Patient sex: M
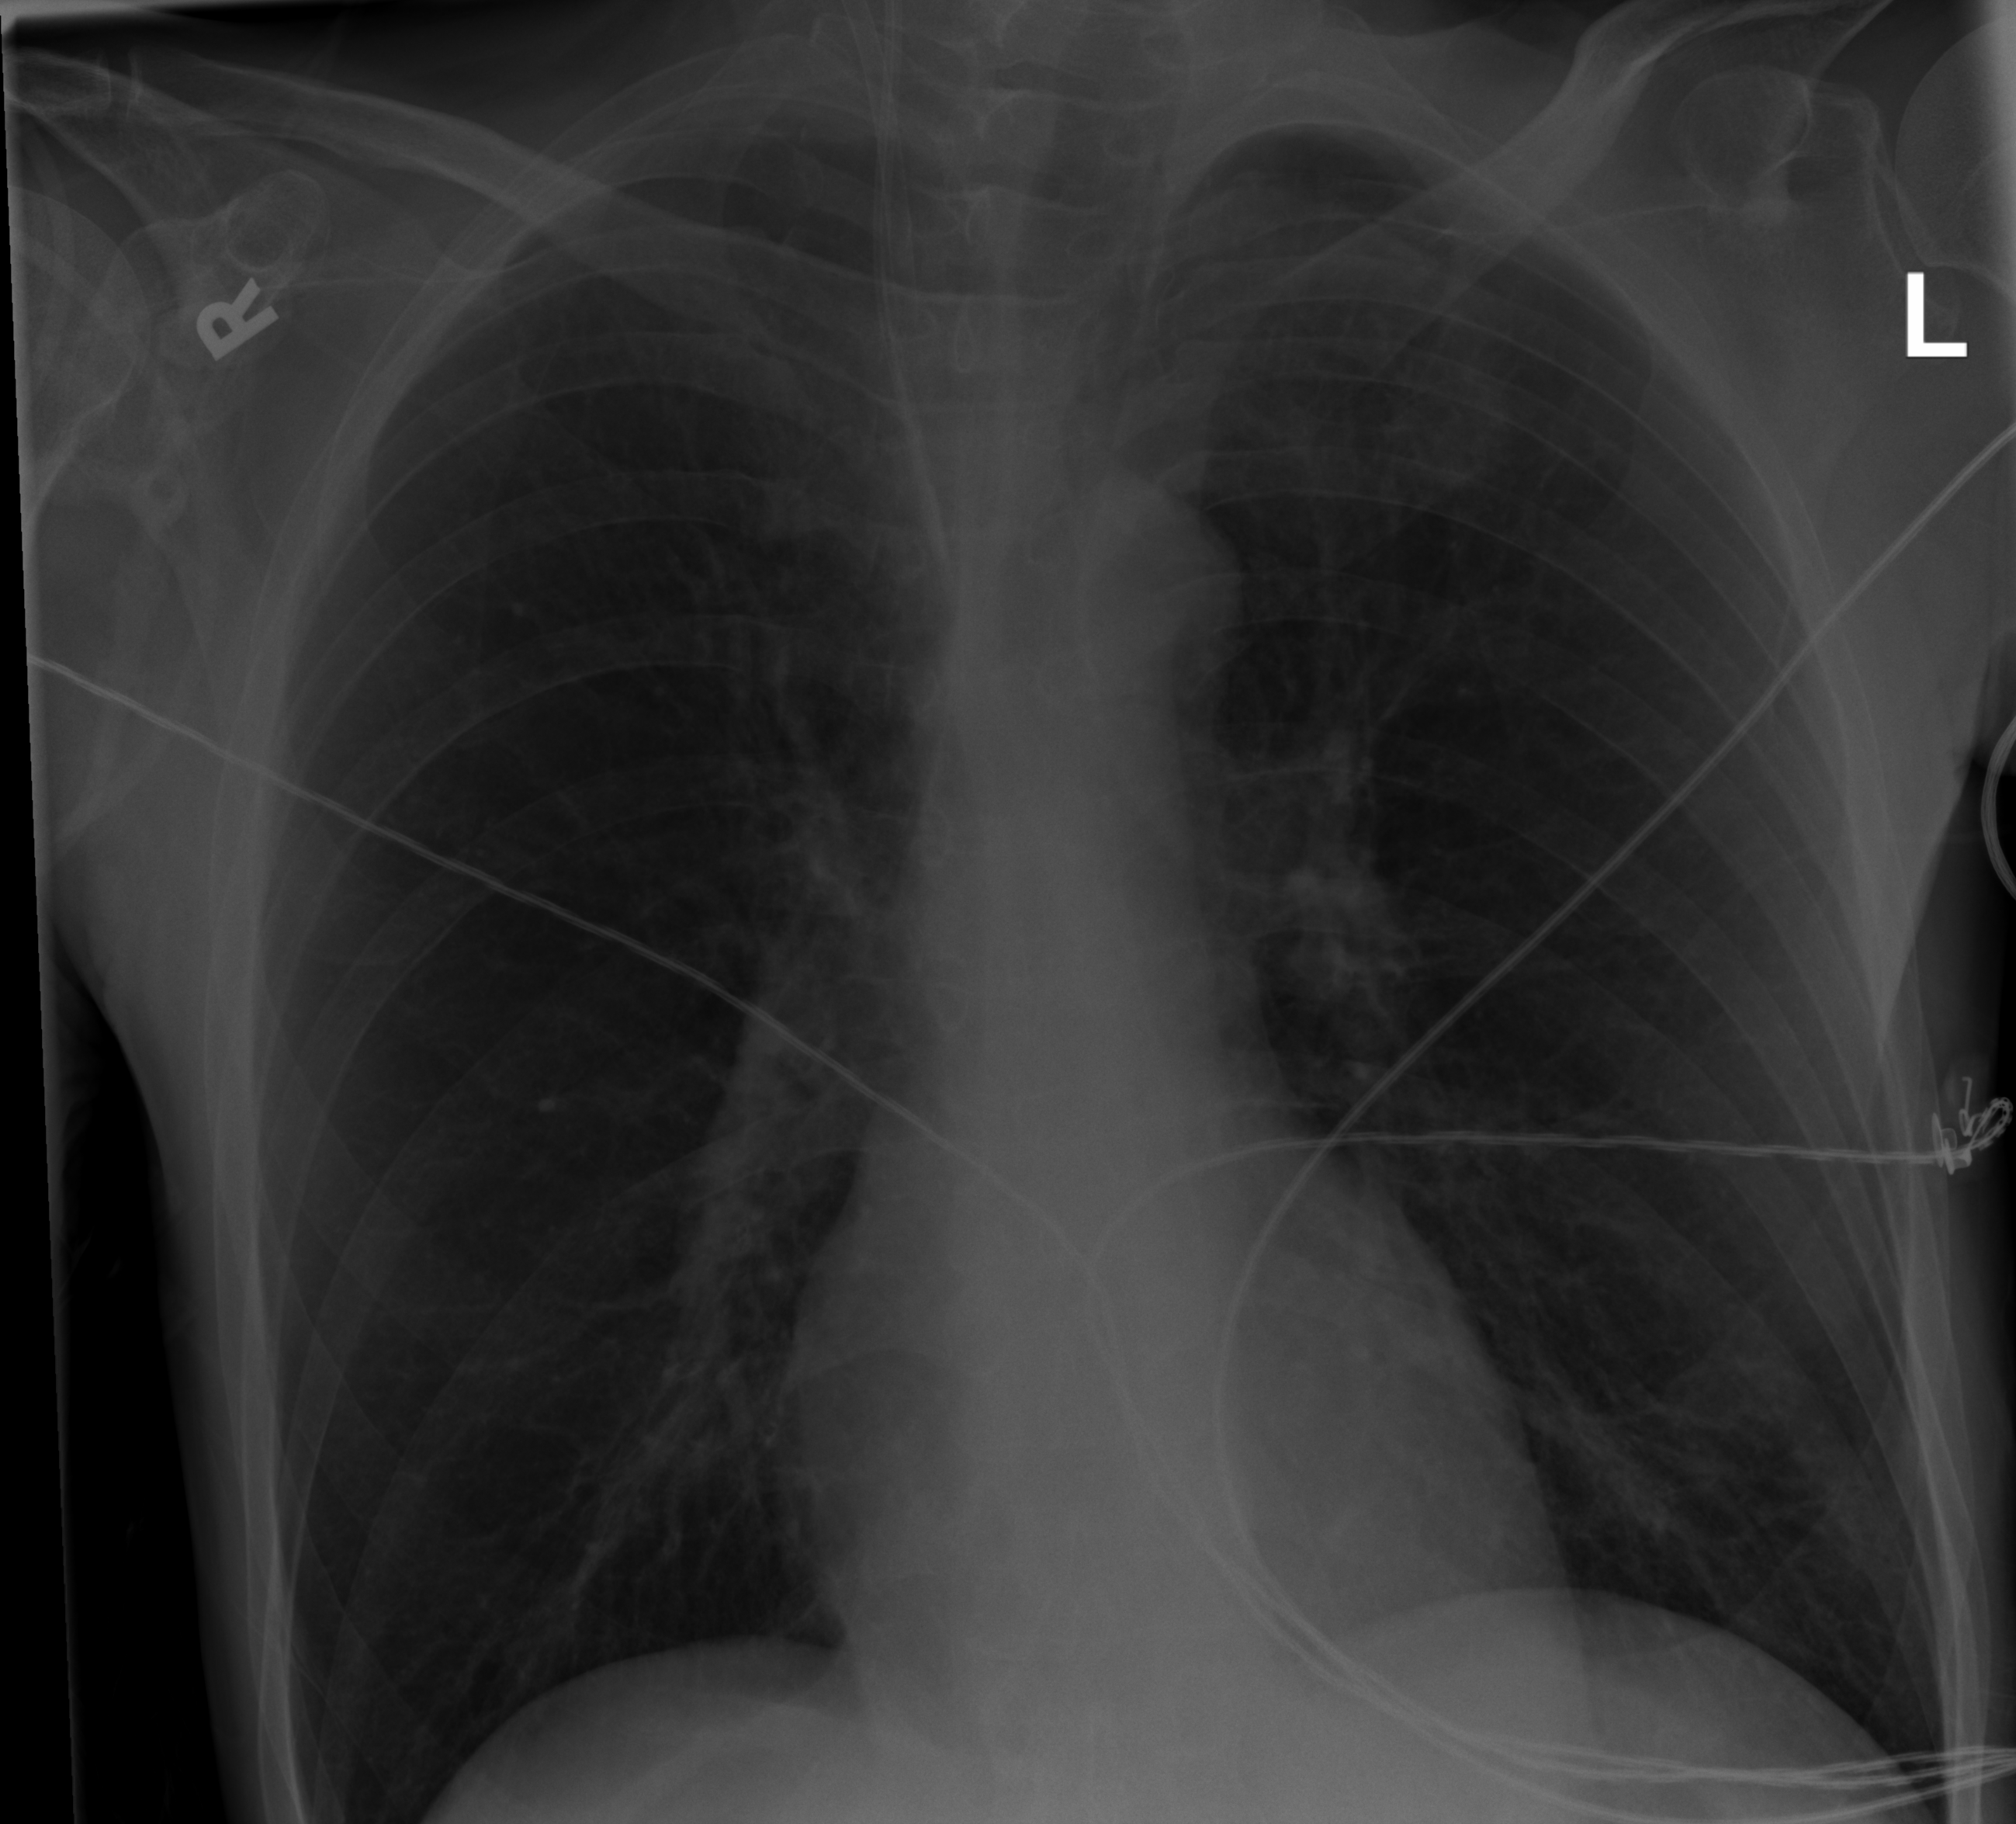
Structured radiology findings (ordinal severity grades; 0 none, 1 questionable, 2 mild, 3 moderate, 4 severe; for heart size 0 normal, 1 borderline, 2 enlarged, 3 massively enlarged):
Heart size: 0
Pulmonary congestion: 0
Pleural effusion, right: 0
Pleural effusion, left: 0
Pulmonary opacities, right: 0
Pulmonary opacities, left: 0
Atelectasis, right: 0
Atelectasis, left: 0